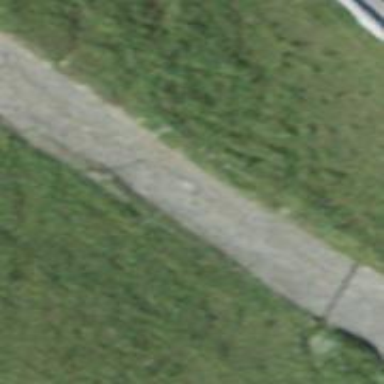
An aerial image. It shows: Gravel path.